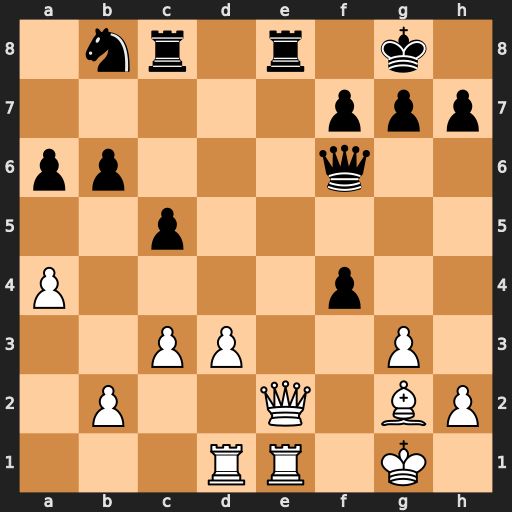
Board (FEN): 1nr1r1k1/5ppp/pp3q2/2p5/P4p2/2PP2P1/1P2Q1BP/3RR1K1
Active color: w
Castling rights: -
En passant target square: -
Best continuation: Qxe8+ Rxe8 Rxe8#